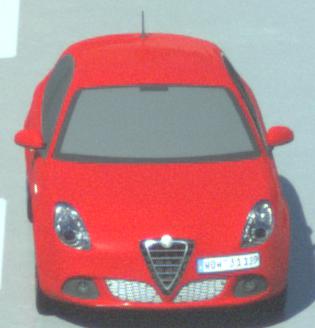
Make: Alfa Romeo
Model: Giulietta 1.4 TB 16V
Detailed model: Giulietta (940)
Model produced from: 2010/05
Model produced until: 2013/03
Doors: 5
Color: red
Road condition: wet road
Daytime: morning or afternoon
Contrast: high contrast